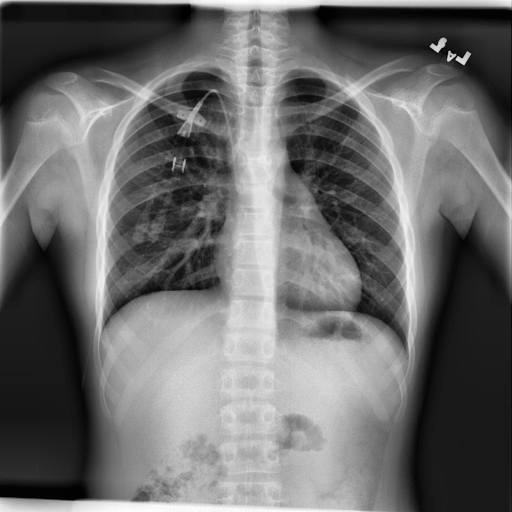
Finding: NORMAL